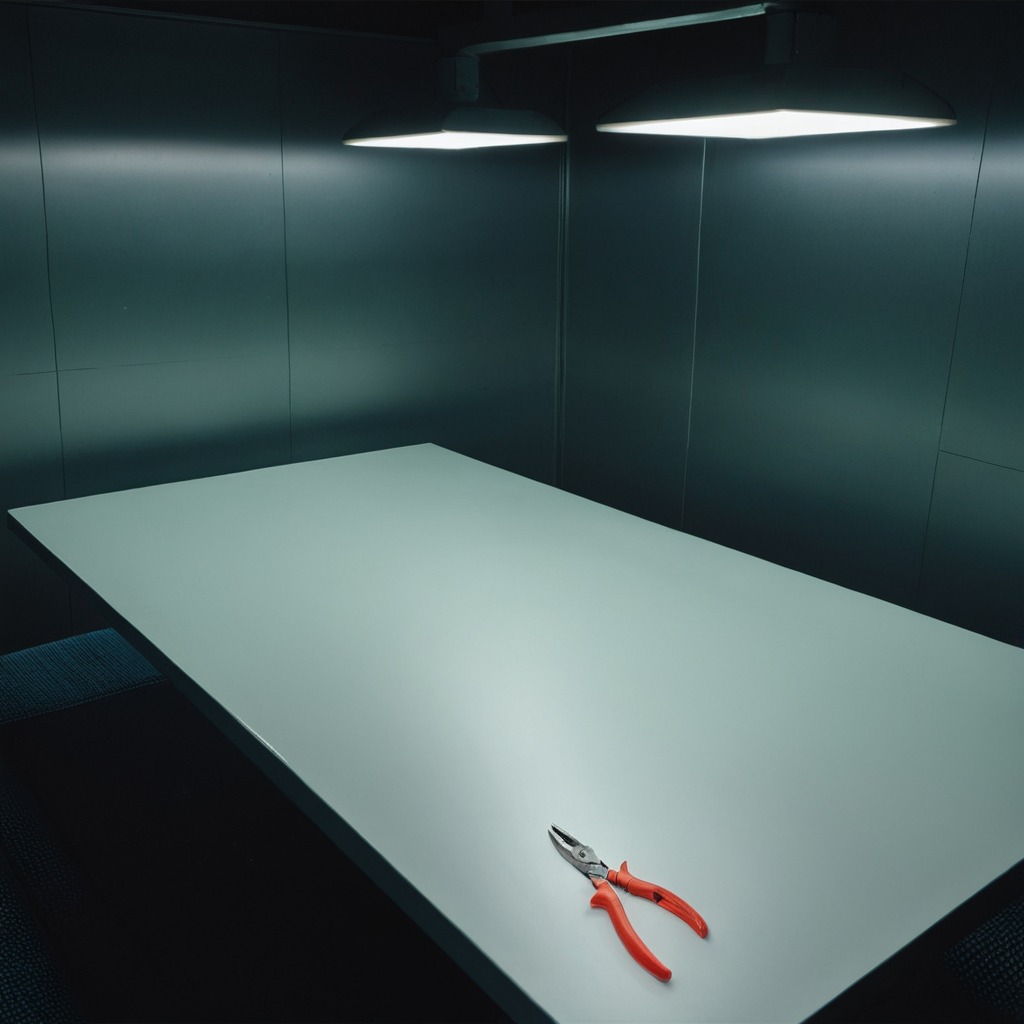
A plier is lying on the table.